Question: I've tried using 'console.log()' but I need to have the developer window open in chrome to see the output.
'Alert()' writes to the pop-up box.
I want to output to the result window (bottom-right pane) in JSFiddle. Can anyone tell me please?
Updated with a visual of answer by JajaDrinker - thanks for this.

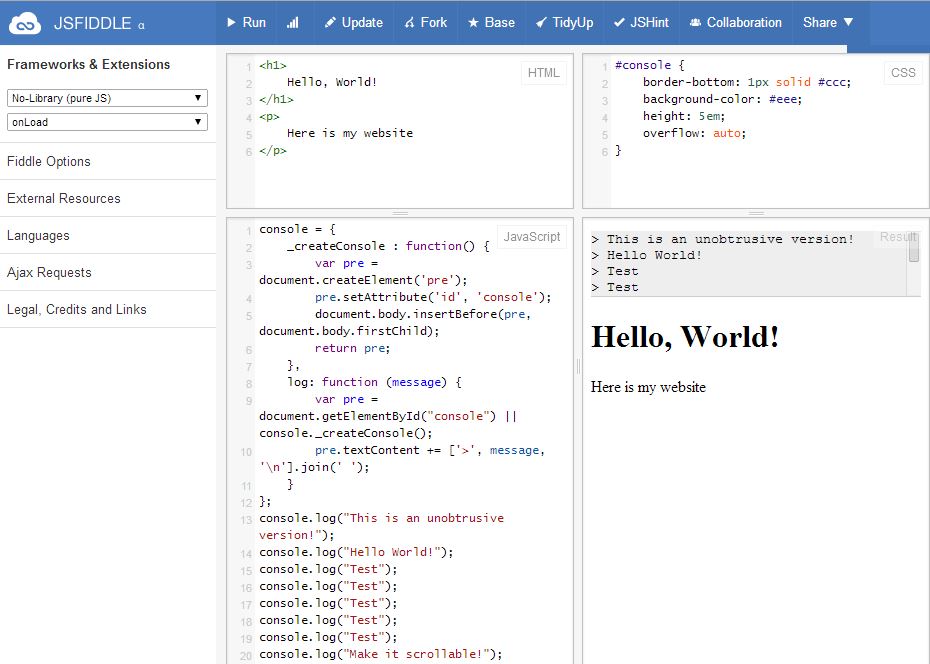
Answer: Add this to the HTML section:
'''
<div id="console-log"></div>
'''
Add this to the JavaScript section:
'''
var consoleLine = "<p class="console-line"></p>";
console = {
log: function (text) {
$("#console-log").append($(consoleLine).html(text));
}
};
'''
Optionally, add this to the CSS to make it more user friendly:
'''
.console-line
{
font-family: monospace;
margin: 2px;
}
'''
You can see an <URL>.